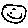
Label: smiley face